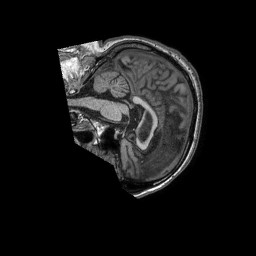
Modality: T1w
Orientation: sagittal
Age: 81
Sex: male
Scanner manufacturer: philips
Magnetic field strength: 1.5 T
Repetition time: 0.007093 s
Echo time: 0.003202 s